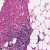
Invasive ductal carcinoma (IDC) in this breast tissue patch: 0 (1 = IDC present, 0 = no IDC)